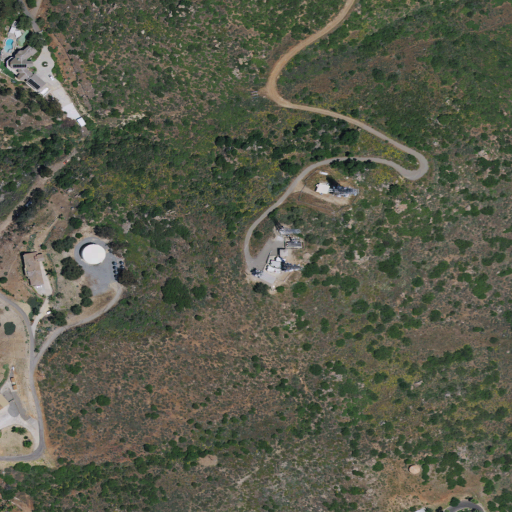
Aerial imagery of mountain in California named Red Mountain containing shrub, open development, low intensity development, and medium intensity development